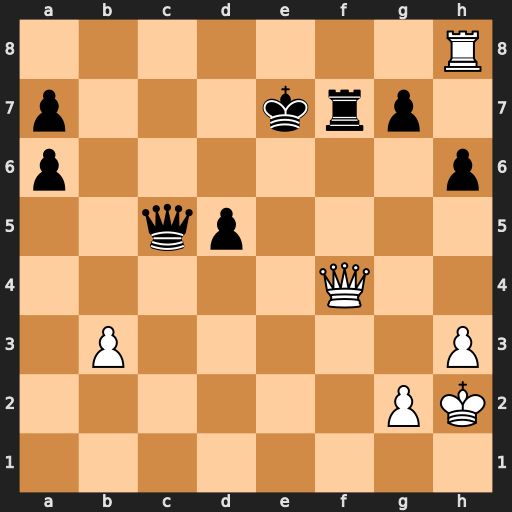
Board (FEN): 7R/p3krp1/p6p/2qp4/5Q2/1P5P/6PK/8
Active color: w
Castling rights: -
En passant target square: -
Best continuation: Qe5+ Kd7 Qe8+ Kd6 Qxf7